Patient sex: F
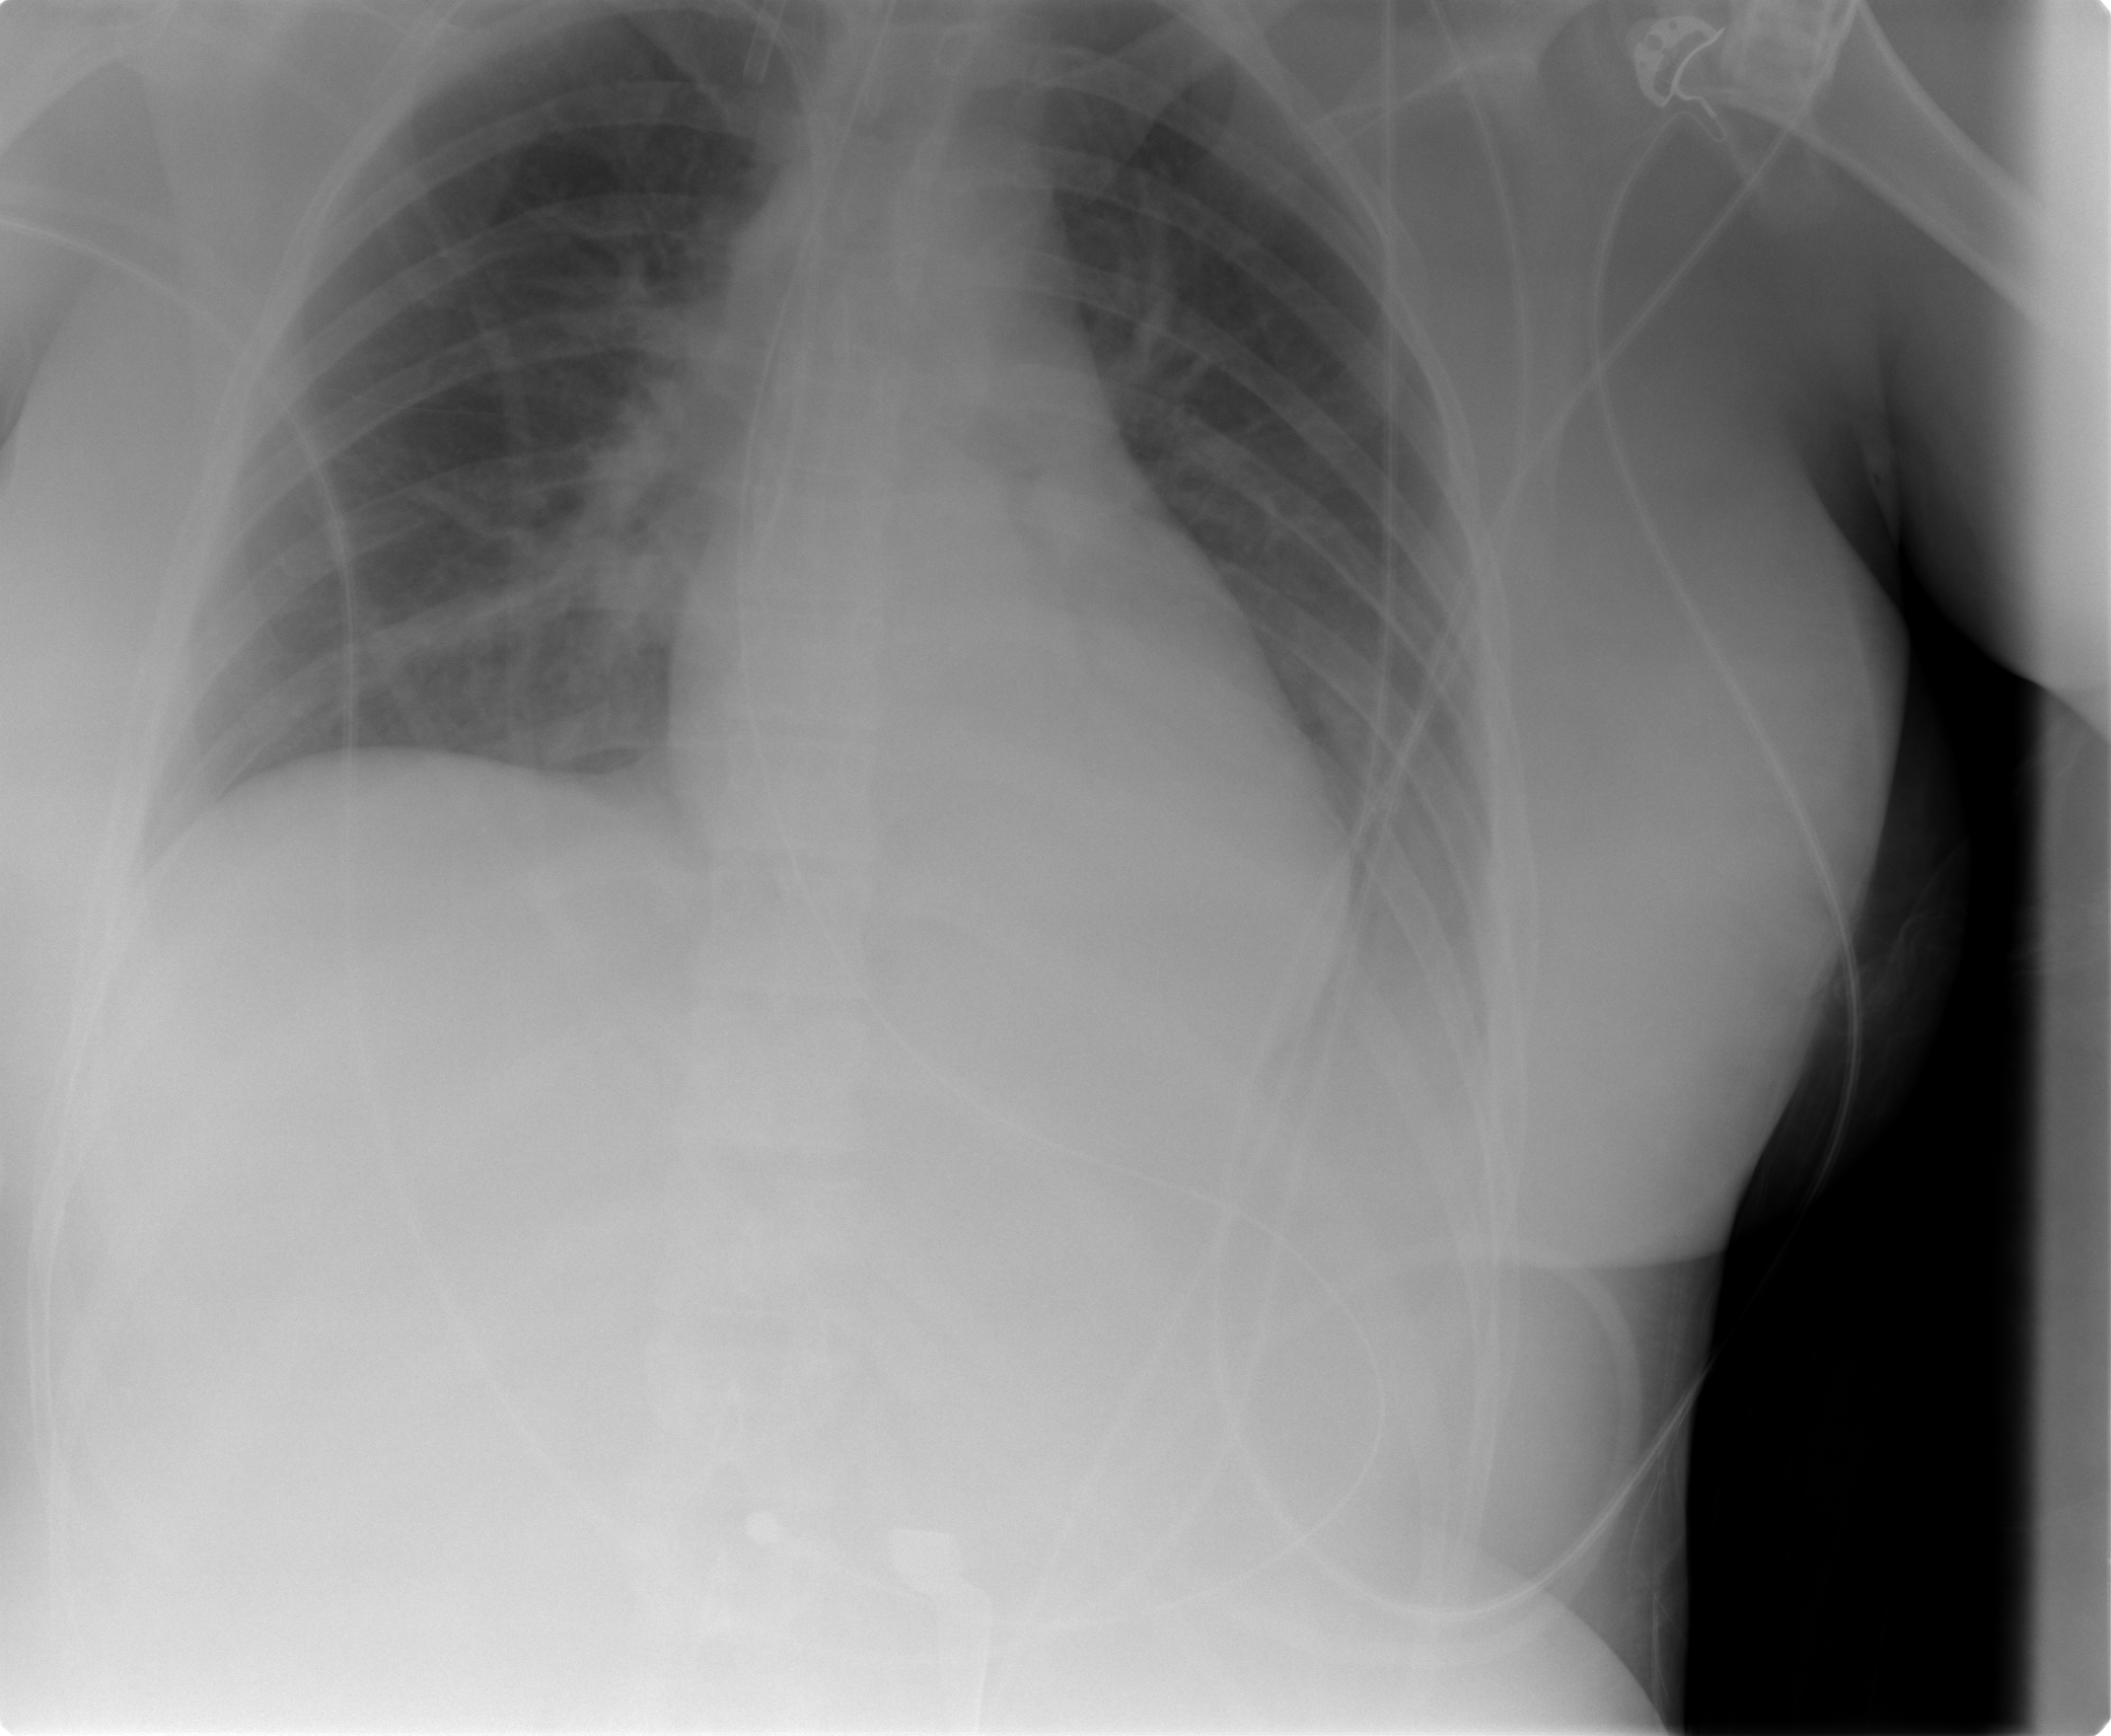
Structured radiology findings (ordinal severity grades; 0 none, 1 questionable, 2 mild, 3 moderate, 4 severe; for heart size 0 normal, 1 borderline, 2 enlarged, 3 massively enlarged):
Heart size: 0
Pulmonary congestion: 0
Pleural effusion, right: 0
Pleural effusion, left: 1
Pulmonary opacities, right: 0
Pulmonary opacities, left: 0
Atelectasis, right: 0
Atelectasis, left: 1